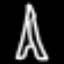
Label: The Eiffel Tower